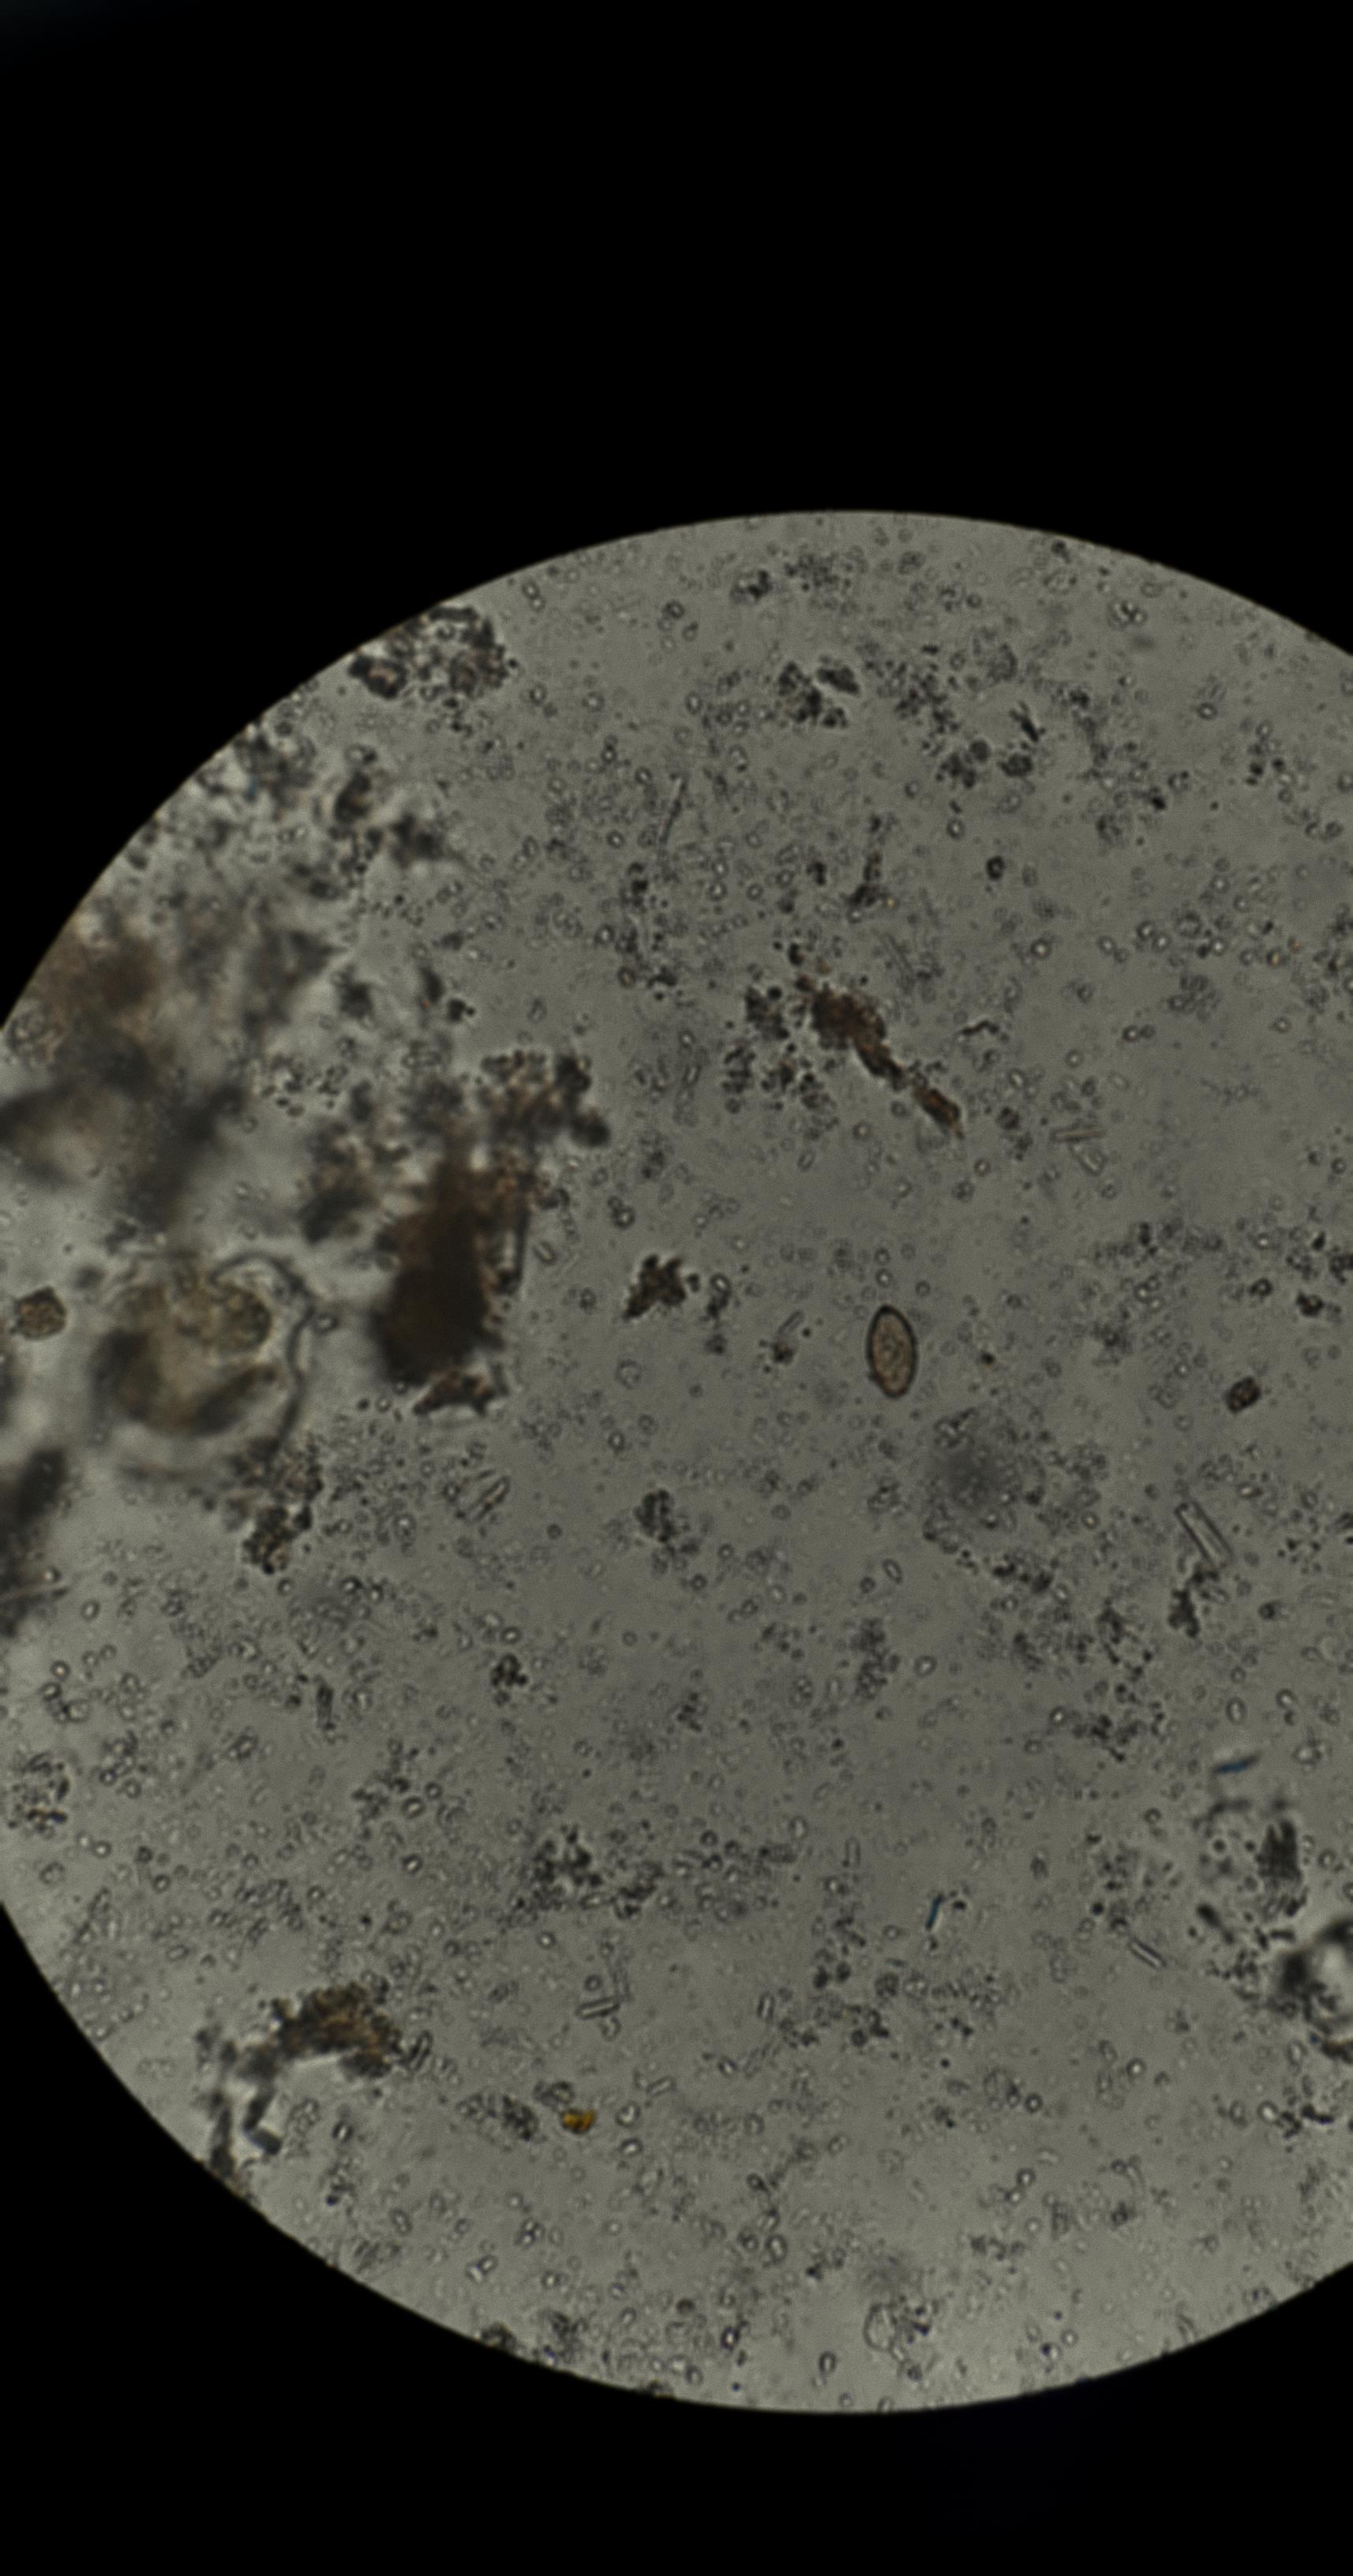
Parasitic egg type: Opisthorchis viverrine